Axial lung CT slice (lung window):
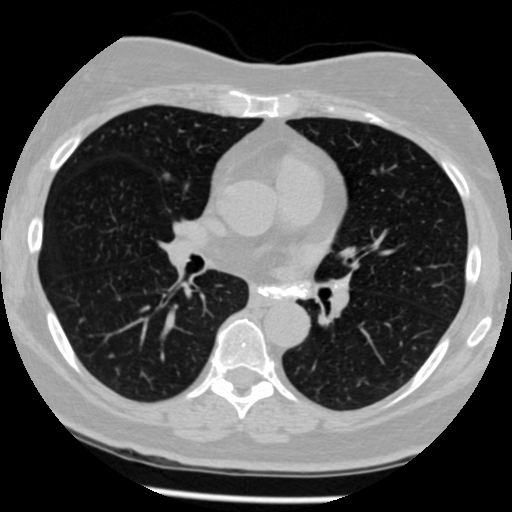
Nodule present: no